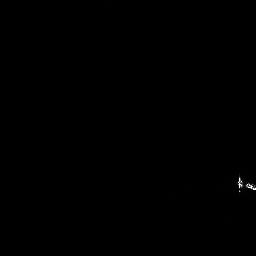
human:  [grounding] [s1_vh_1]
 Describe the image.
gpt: In the satellite image, there is  <ref>1 small ship </ref> <box>[[91, 66, 99, 75, 0]]</box> located at bottom right.